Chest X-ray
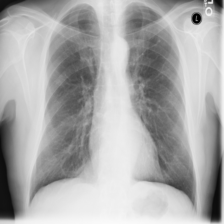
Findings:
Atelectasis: negative
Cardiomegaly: negative
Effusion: negative
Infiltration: negative
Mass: negative
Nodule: negative
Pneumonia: negative
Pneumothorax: negative
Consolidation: negative
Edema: negative
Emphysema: negative
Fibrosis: negative
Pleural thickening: negative
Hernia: negative